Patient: sex F, age 63
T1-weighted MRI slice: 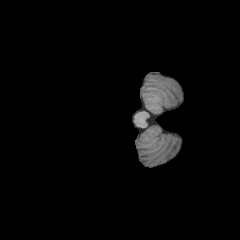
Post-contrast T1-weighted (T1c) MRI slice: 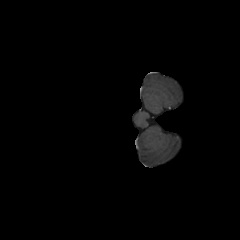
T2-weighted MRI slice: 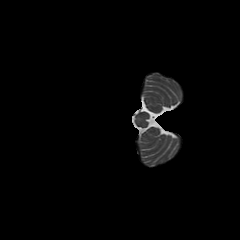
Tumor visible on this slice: no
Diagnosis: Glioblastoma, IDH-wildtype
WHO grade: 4